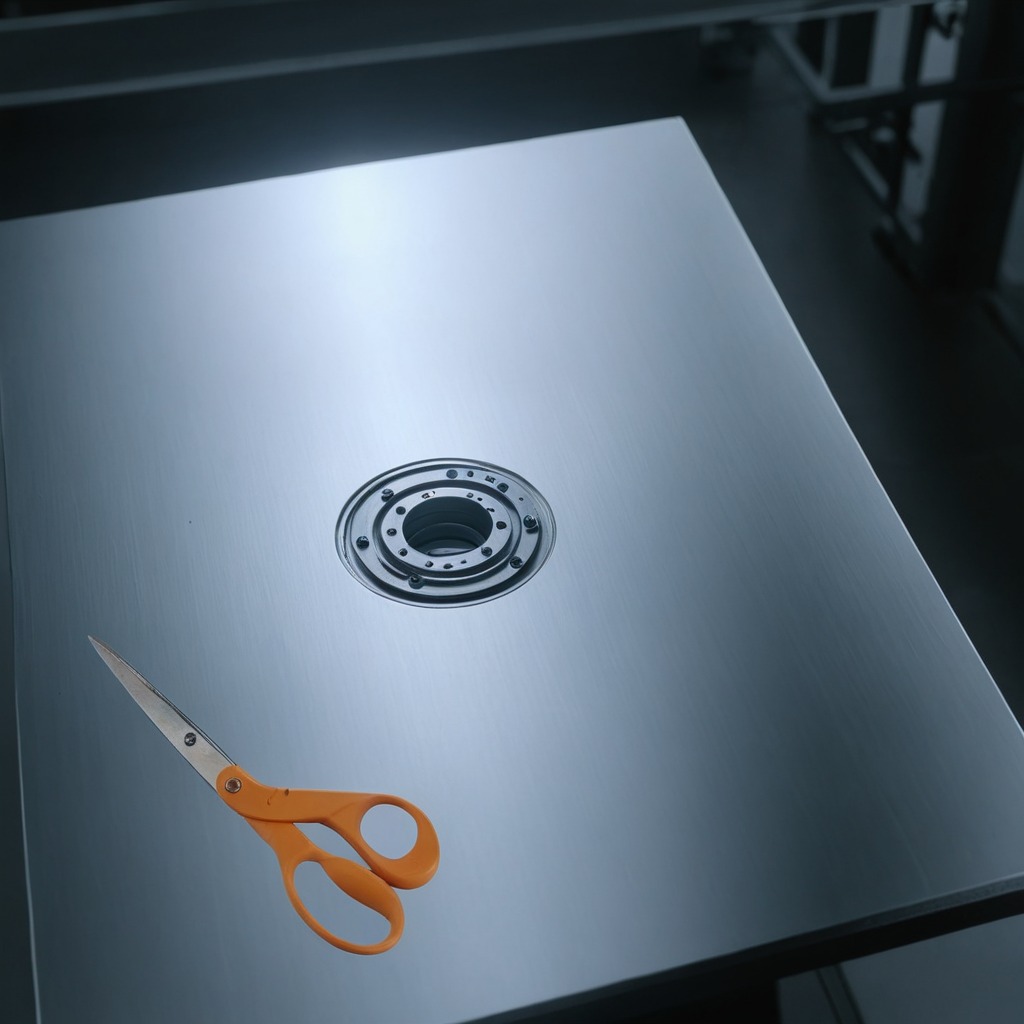
A scissor lying on a metal table in a machine shop under fluorescent lights